Field crop: maize
Growth stage: 2
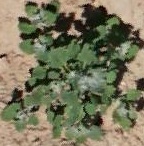
Species: chenopodium